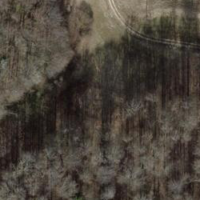
EUNIS habitat code: 41
Species observed at this site:
Anacamptis pyramidalis